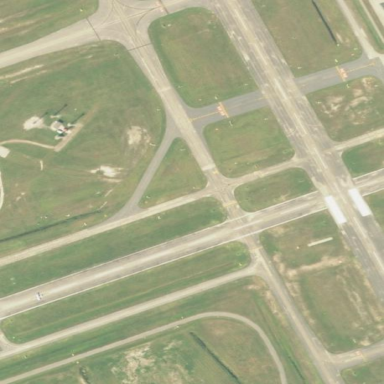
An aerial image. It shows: View of runway in airport.